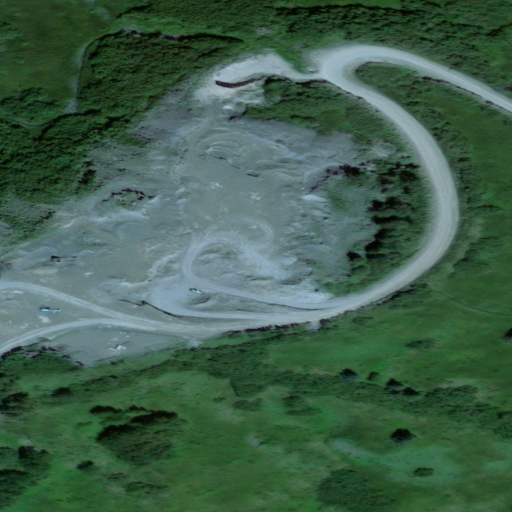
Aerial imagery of mountain in Alaska named Ohlson Mountain containing only unknown